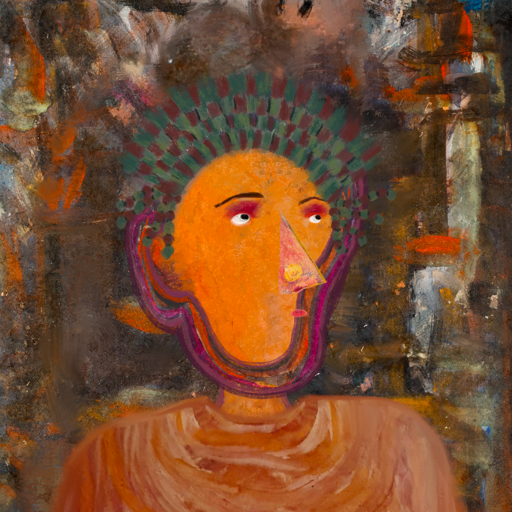
Background: GypsyQueen, Head And Neck Side: Hypocrite_w_Hair, Face Side: Irani, Bust: Pious_Lady, Hair Side: Blank, Head Accessory: After_Raid_Crown, Second Necklace: Blank, Necklace: Blank, Baby: Blank